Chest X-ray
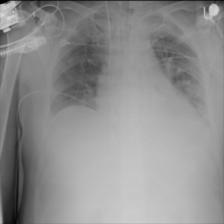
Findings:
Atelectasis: negative
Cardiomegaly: negative
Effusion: negative
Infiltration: negative
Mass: negative
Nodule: negative
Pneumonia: negative
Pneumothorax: negative
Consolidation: negative
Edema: negative
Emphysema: negative
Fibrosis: negative
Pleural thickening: negative
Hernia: negative